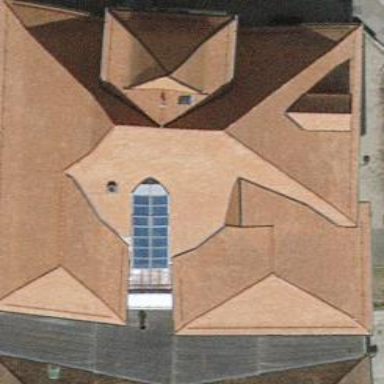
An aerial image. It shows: Community center building.